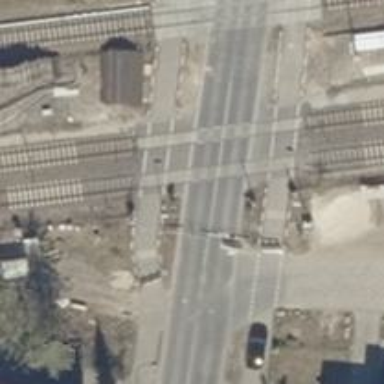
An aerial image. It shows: Level crossing with lights and saltire.